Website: ulta-beauty
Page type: delivery-shipping
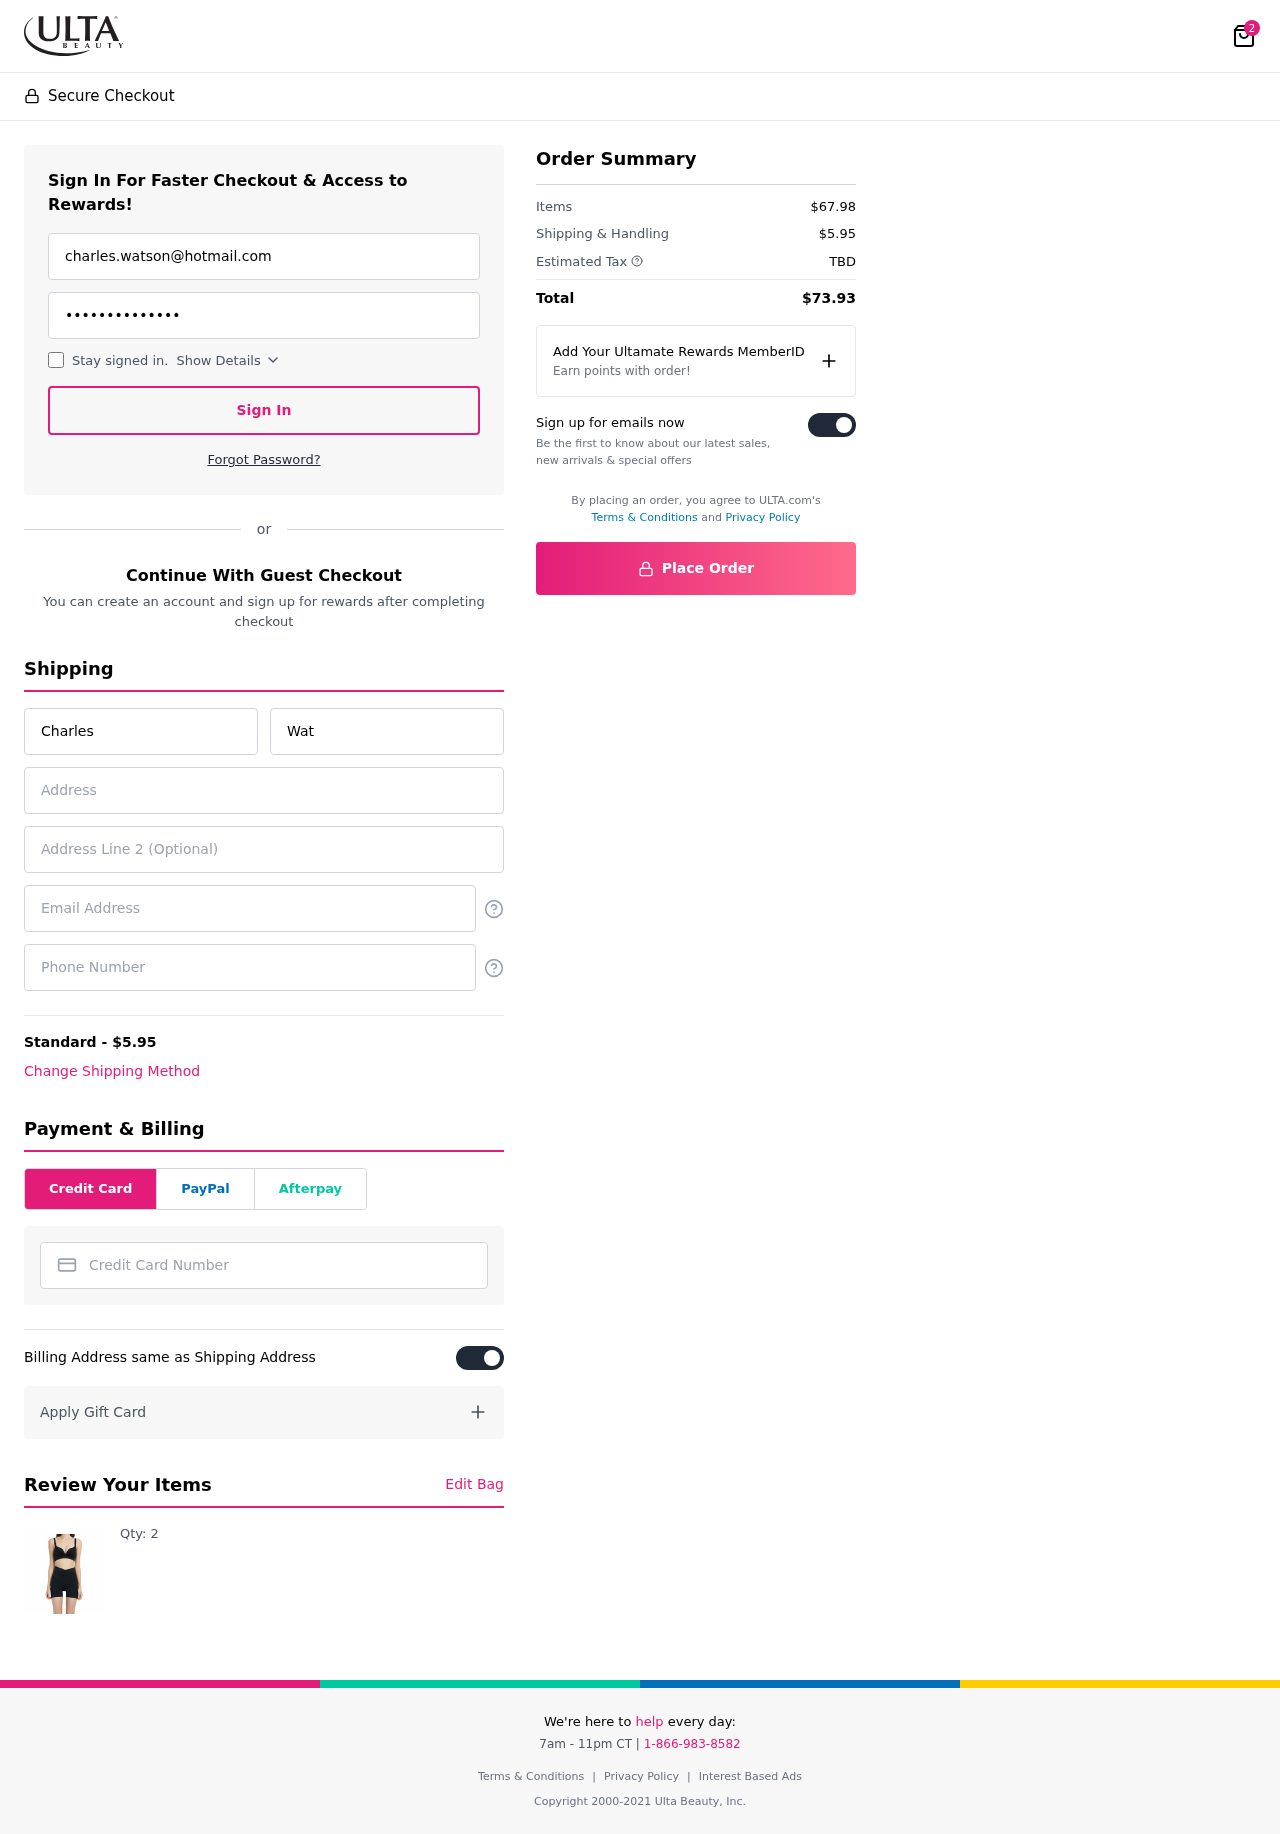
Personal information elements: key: PII_CARD_NUMBER
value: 4062 3859 0680 5413
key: PII_EMAIL
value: charles.watson@hotmail.com
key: PII_EMAIL2
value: charles.watson@hotmail.com
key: PII_FIRSTNAME
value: Charles
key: PII_LASTNAME
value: Watson
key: PII_PHONE
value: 4038357918
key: PII_STREET
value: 5951 Dustin Skyway
Product elements: key: PRODUCT1_QUANTITY
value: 2
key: PRODUCT1
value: Qty: 2
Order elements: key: ORDER_NUM_ITEMS
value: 2
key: ORDER_SHIPPING_COST
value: $5.95
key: ORDER_SUBTOTAL
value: $67.98
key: ORDER_TAX
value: TBD
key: ORDER_TOTAL
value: $73.93